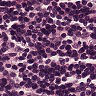
Metastatic tissue present: no